Aerial crown-view tile of a tropical tree (Barro Colorado Island, Panama), acquired 20250317:
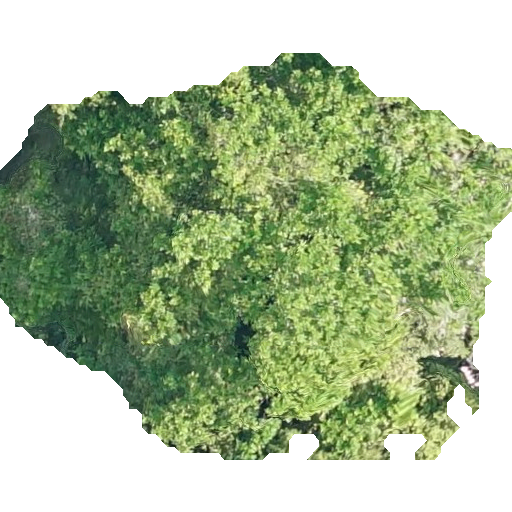
Species: Anacardium excelsum
GBIF accepted scientific name: Anacardium excelsum
Crown area: 237.779 m²